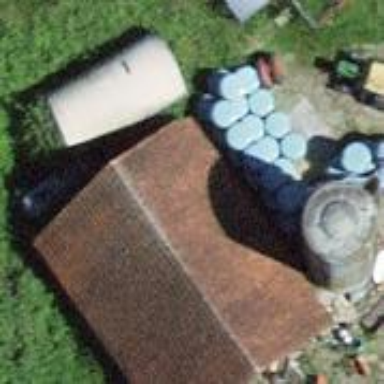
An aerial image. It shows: Rural barn.